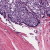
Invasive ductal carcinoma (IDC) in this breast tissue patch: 0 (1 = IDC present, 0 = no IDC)